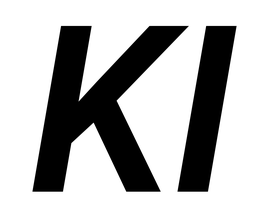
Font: Roboto-Italic_SemiBold_Italic